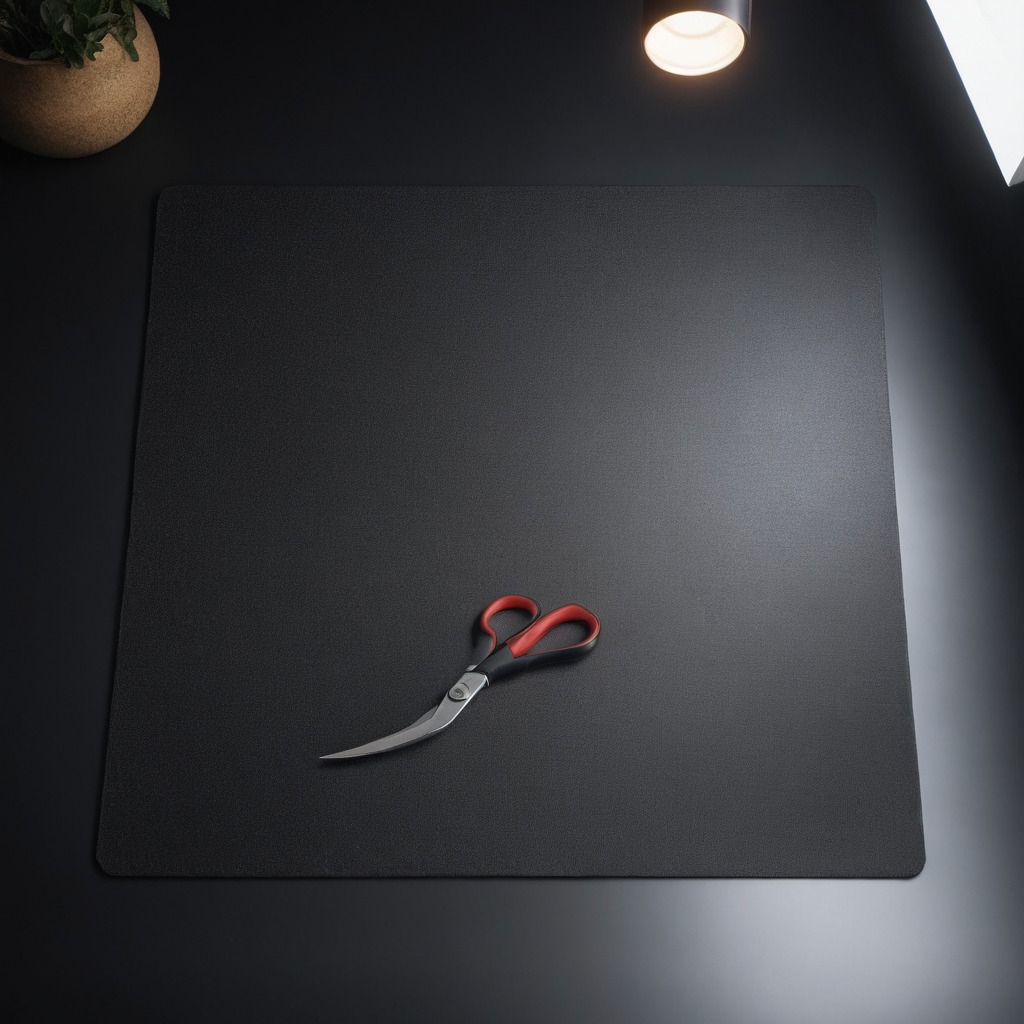
A scissor lies on the granite tabletop.